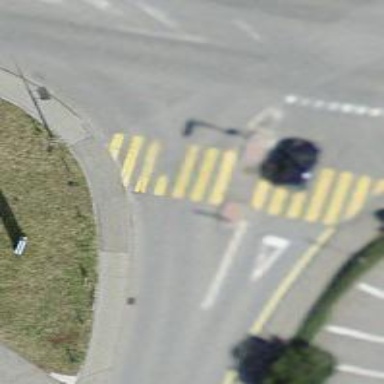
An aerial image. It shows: Marked crossing with zebra crossing reference and traffic calming table.